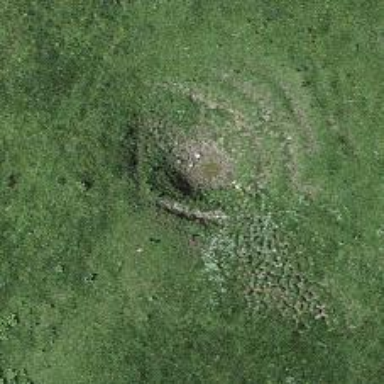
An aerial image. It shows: Sinkhole in natural setting.